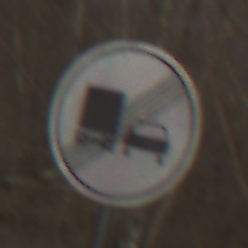
Verkehrszeichen: EndeUeberholverbotKraftfahrzeuge
Umgebung: Outdoor, Nature
Tageszeit: MorningAfternoon
Wetter: PartlyCloudy
Licht: Natural
Jahreszeit: Winter
Kontrast: MediumContrast